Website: lowes
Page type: customer-info-address
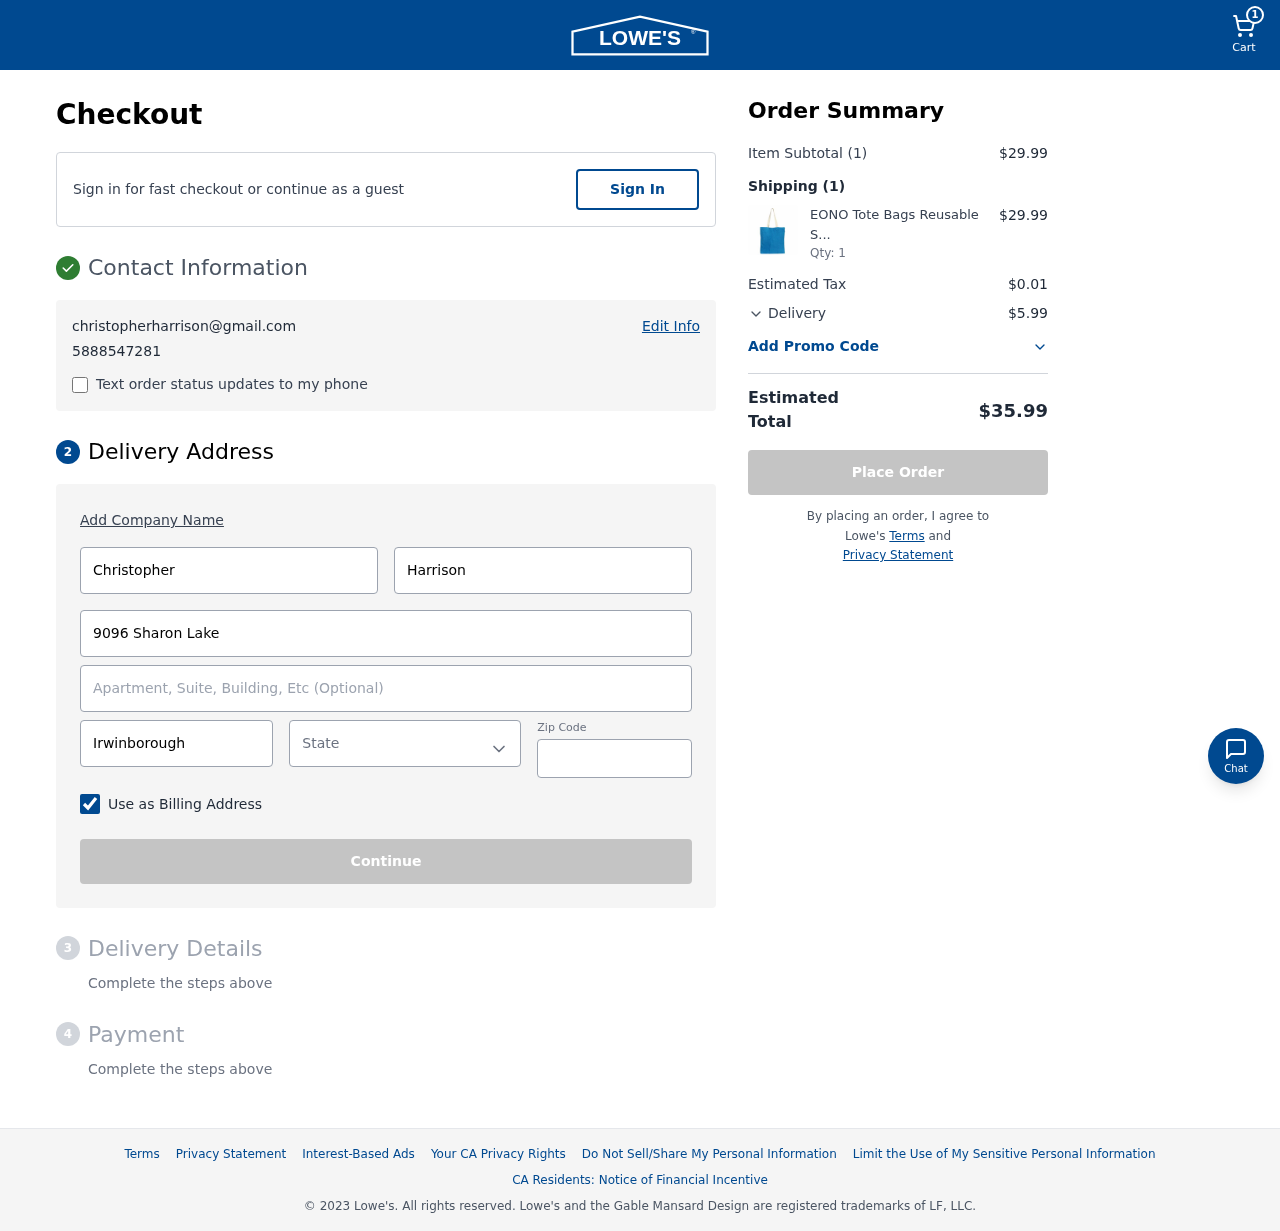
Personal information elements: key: PII_CITY
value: Irwinborough
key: PII_EMAIL
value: christopherharrison@gmail.com
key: PII_FIRSTNAME
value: Christopher
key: PII_LASTNAME
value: Harrison
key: PII_PHONE
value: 5888547281
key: PII_POSTCODE
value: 28221
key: PII_STATE
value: Arkansas
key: PII_STREET
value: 9096 Sharon Lake
Product elements: key: PRODUCT1_NAME
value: EONO Tote Bags Reusable Shopping Bag Eco-Friendly Recycled Cotton Fabric Handbag Grocery Shoulder Pl
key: PRODUCT1_QUANTITY
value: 1
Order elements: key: ORDER_NUM_ITEMS
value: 1
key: ORDER_SUBTOTAL
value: $29.99
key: ORDER_NUM_ITEMS2
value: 1
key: ORDER_SUBTOTAL2
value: $29.99
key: ORDER_TAX
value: $0.01
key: ORDER_SHIPPING_COST
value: $5.99
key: ORDER_TOTAL
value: $35.99